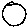
Label: circle